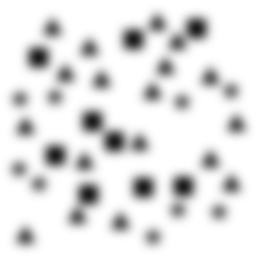
Squares: 9
Triangles: 18
Stars: 9
Total shapes: 36